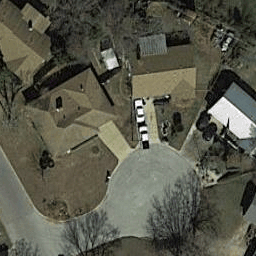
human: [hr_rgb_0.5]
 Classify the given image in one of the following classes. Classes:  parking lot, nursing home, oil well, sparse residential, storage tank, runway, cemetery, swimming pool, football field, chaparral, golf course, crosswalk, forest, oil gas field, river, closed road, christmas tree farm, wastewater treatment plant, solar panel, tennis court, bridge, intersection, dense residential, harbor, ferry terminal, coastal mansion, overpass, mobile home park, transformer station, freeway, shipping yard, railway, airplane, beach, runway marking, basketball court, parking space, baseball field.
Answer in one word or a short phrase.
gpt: closed road